Field crop: tomato
Growth stage: 1
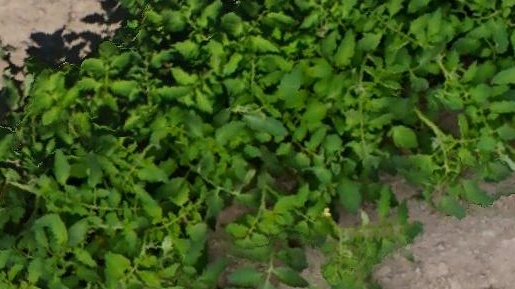
Species: tomato